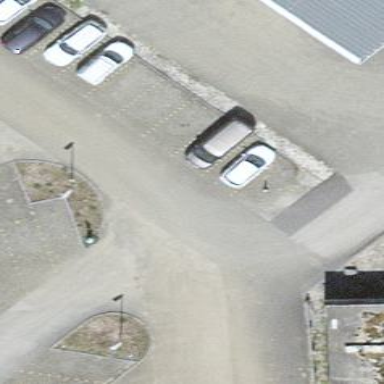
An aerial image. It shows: Paved parking area.